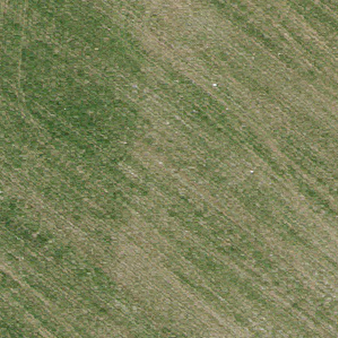
Label: other